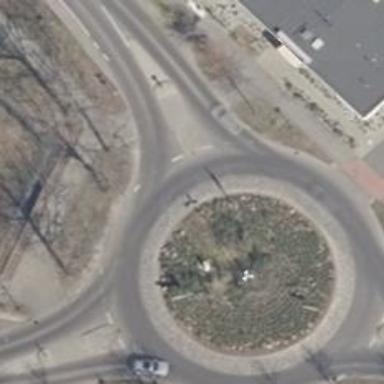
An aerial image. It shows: Secondary road made of asphalt leading to roundabout.